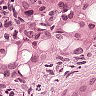
Metastatic tissue present: yes